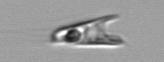
Label: Chrysochromulina_lanceolata